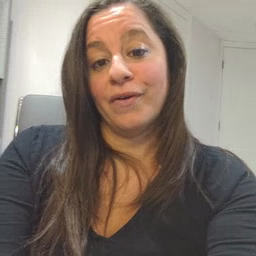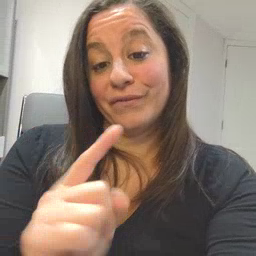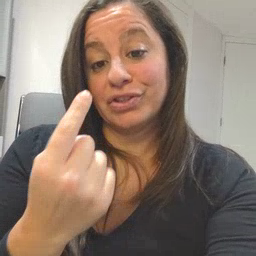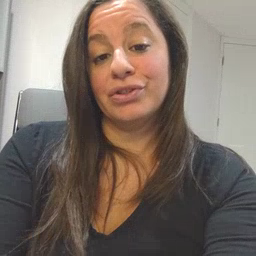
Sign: first